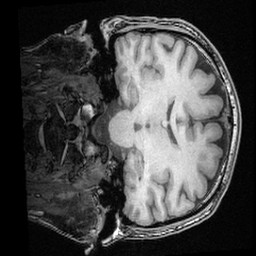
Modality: T1w
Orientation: coronal
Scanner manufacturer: ge
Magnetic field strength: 3 T
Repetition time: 0.008572 s
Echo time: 0.003384 s